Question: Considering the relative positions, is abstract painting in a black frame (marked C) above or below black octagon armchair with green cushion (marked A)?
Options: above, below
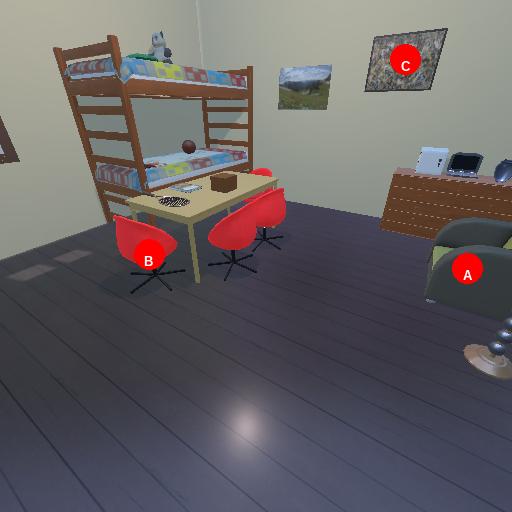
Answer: above